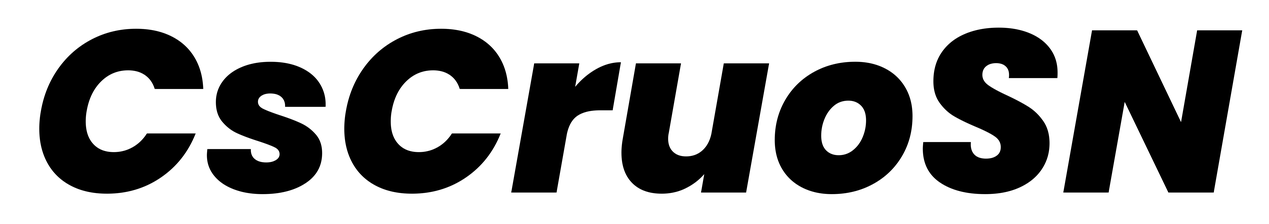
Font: Poppins-ExtraBoldItalic